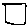
Label: square